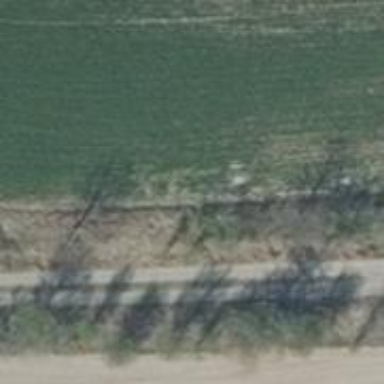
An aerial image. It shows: Row of deciduous broadleaved trees.